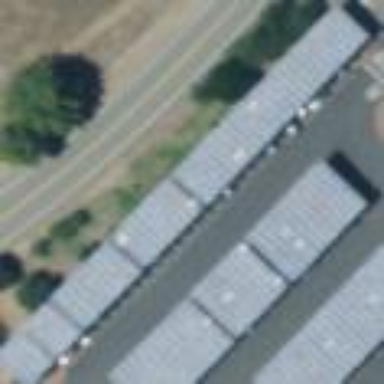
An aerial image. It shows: Solar power generator with photovoltaic panels.